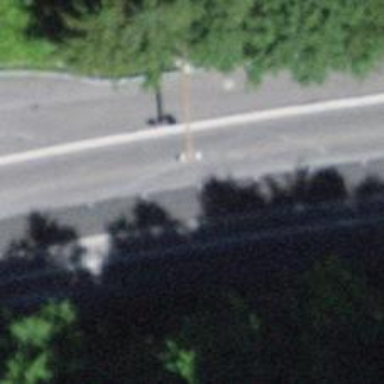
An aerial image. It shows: Trunk highway.